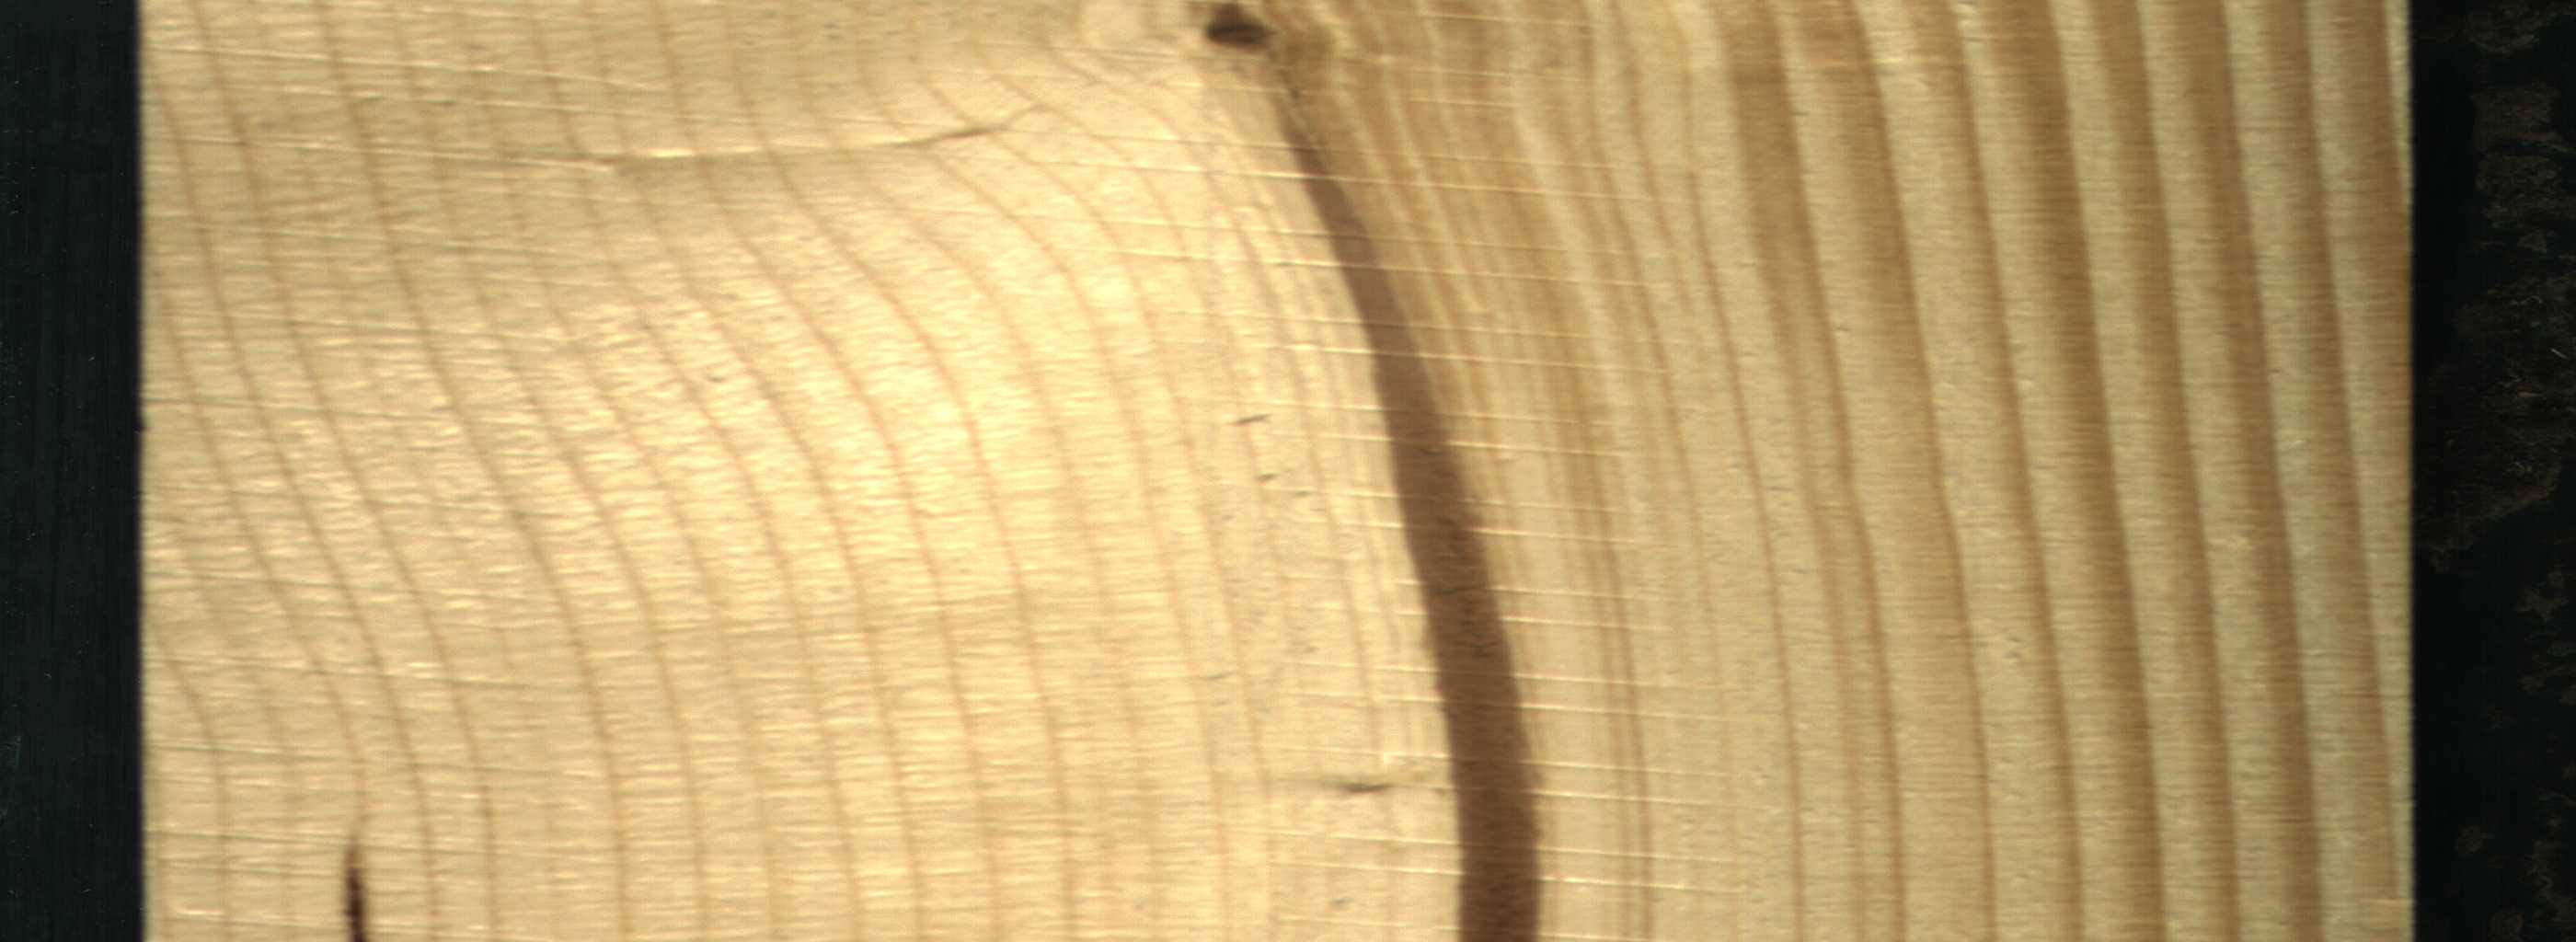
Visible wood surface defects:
Marrow
resin
Live_Knot